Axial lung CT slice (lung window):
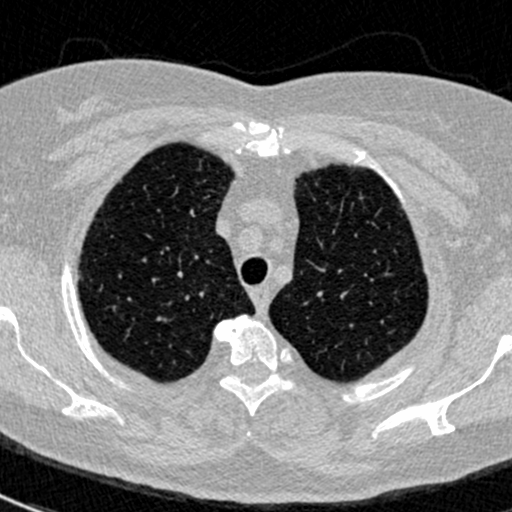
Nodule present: no